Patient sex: F
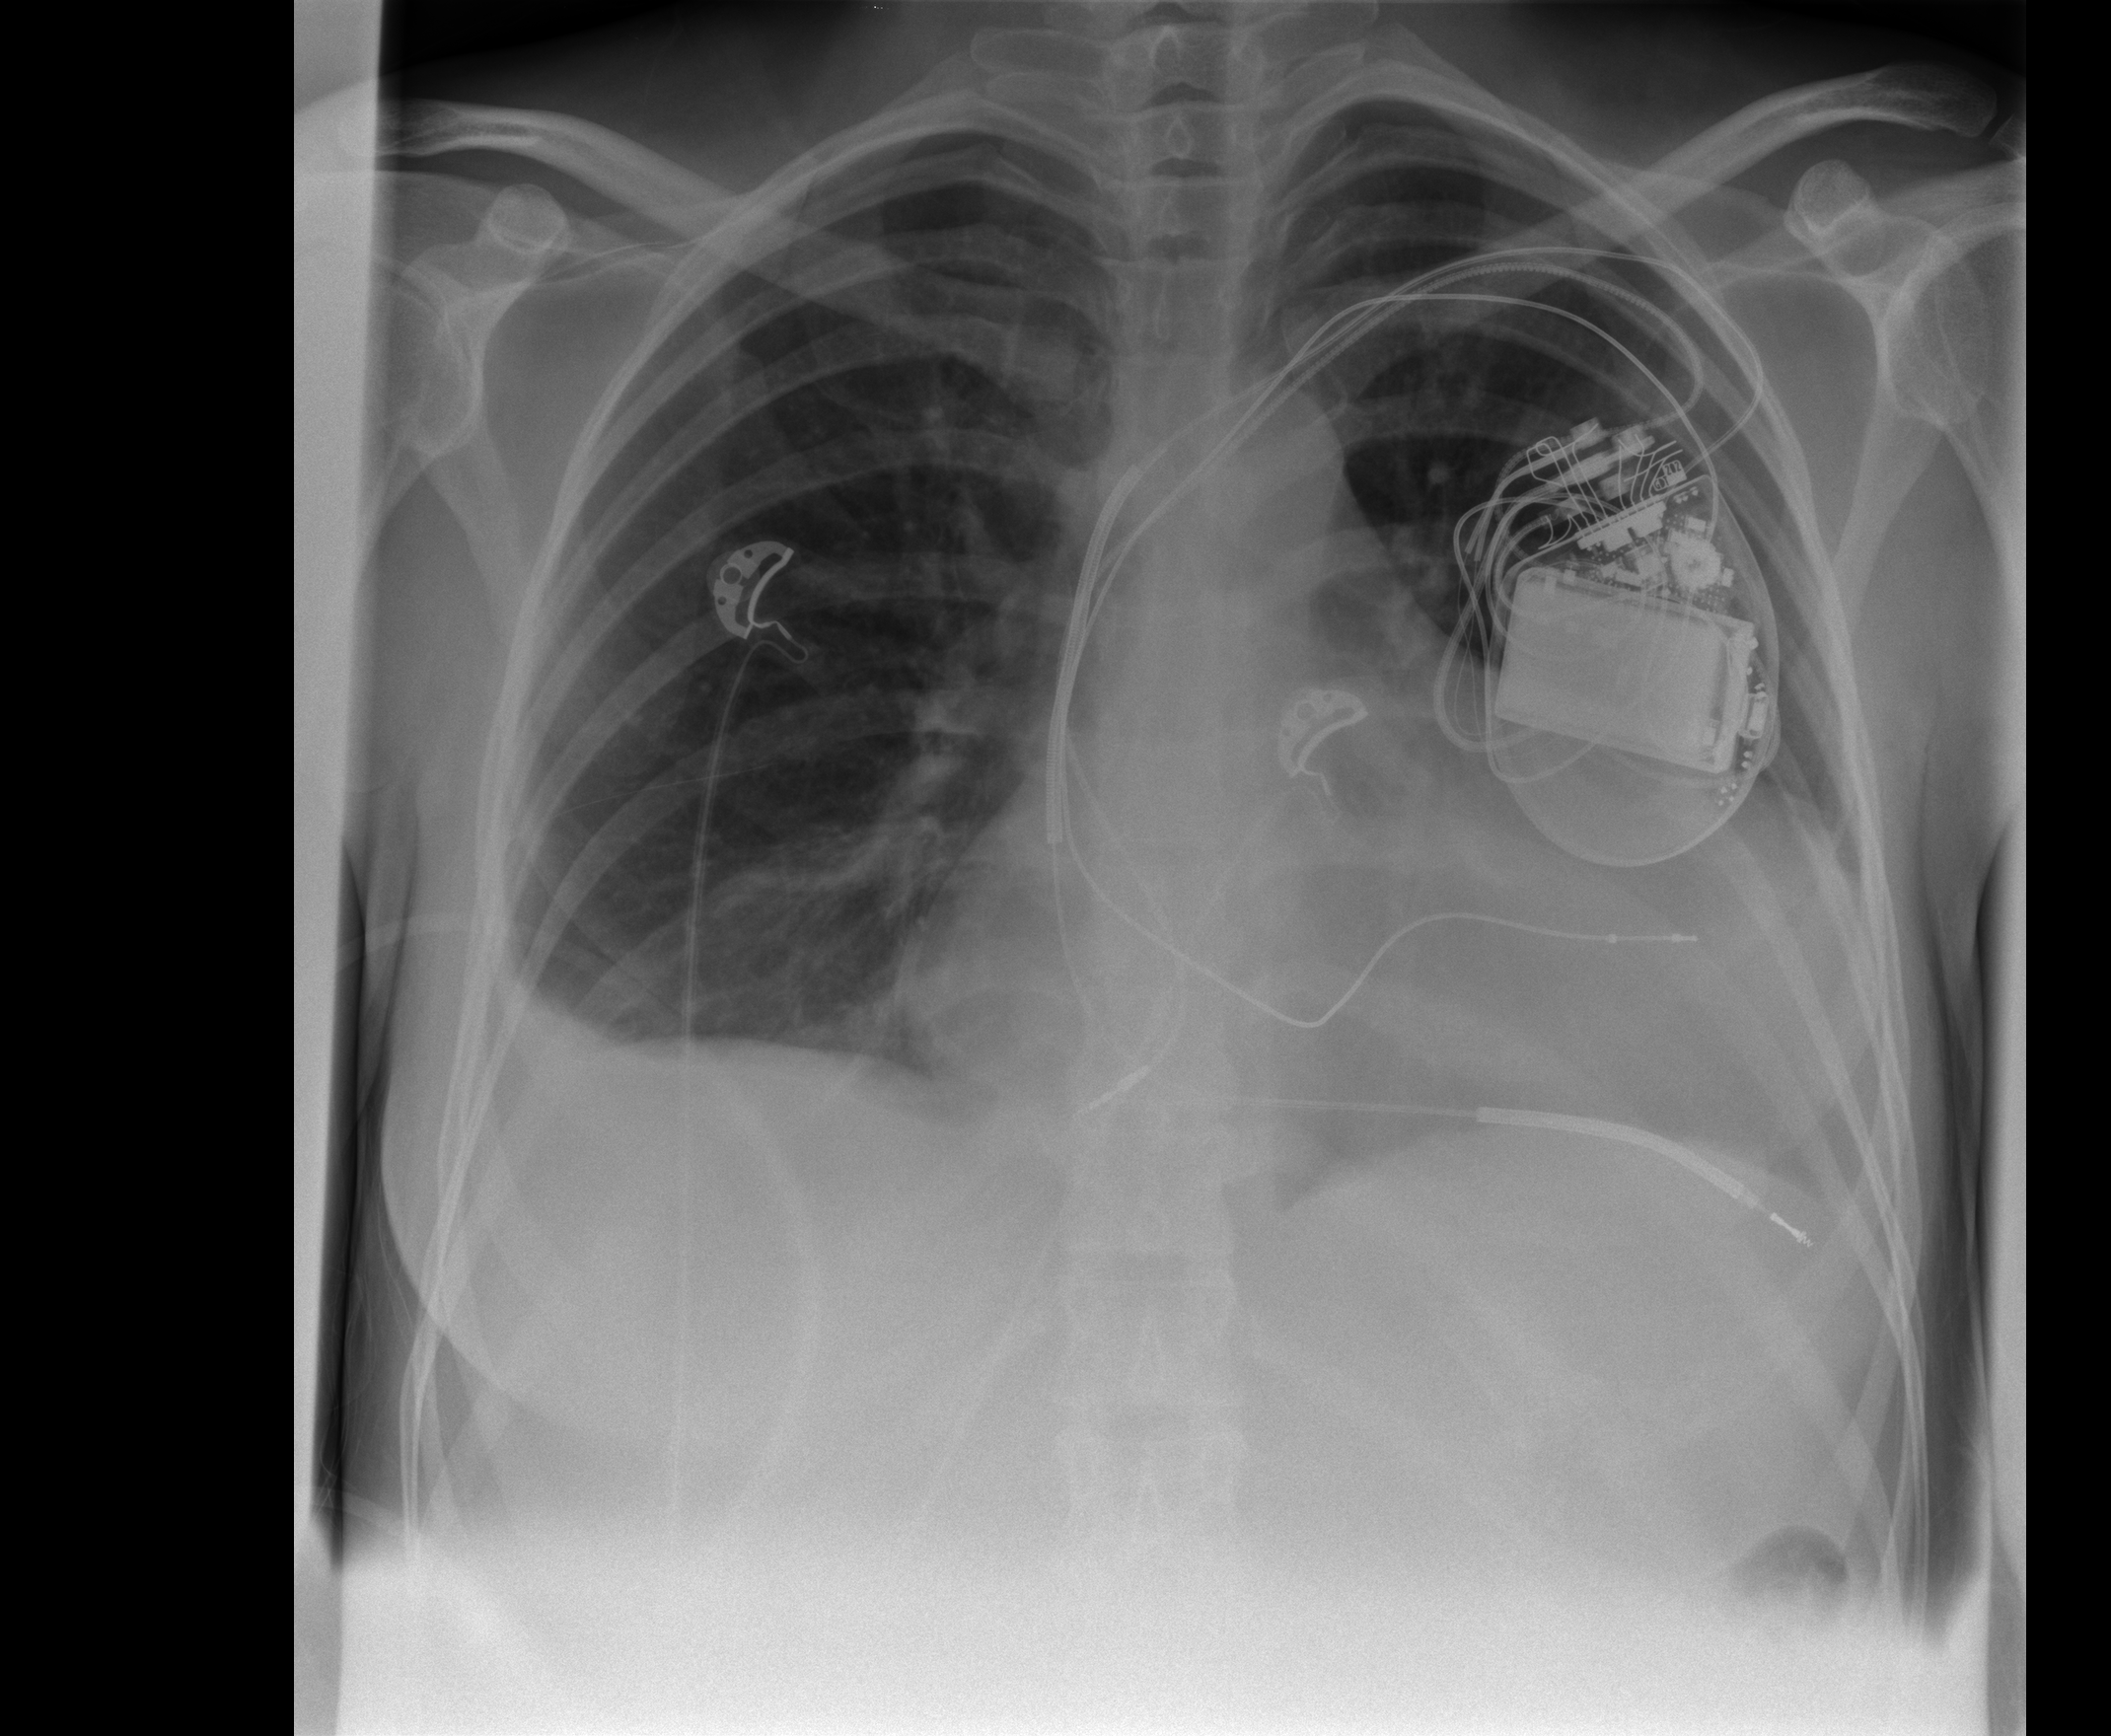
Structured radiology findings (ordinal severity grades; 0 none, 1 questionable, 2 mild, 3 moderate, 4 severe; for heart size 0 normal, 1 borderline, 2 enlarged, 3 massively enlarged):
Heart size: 3
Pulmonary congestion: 0
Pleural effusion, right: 1
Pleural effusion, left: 1
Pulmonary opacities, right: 0
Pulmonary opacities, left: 0
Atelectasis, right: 2
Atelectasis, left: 0